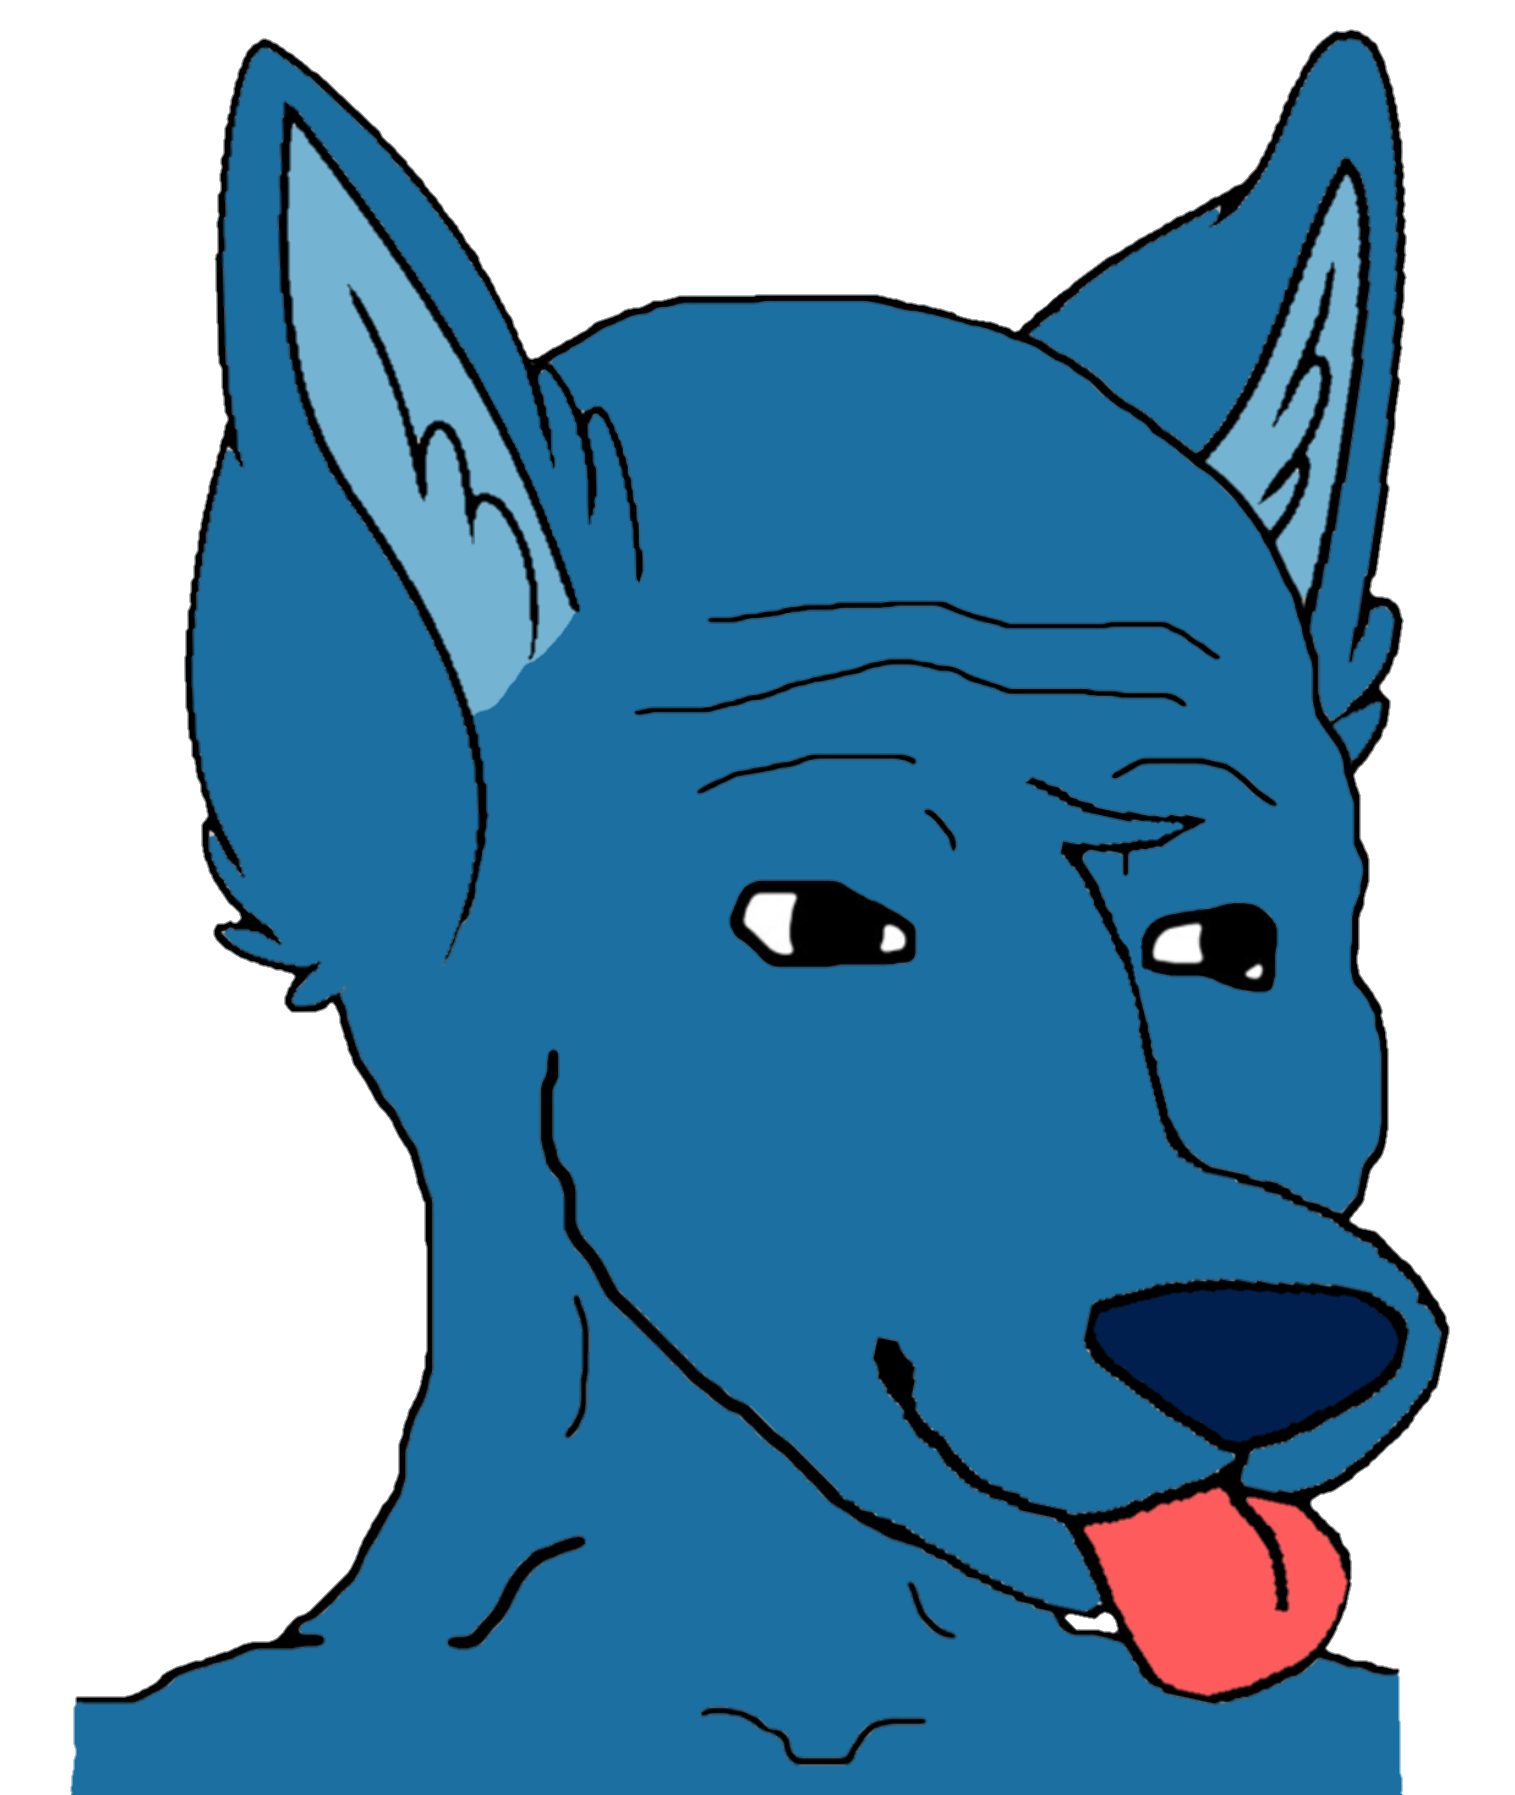
Label: 5_Animal